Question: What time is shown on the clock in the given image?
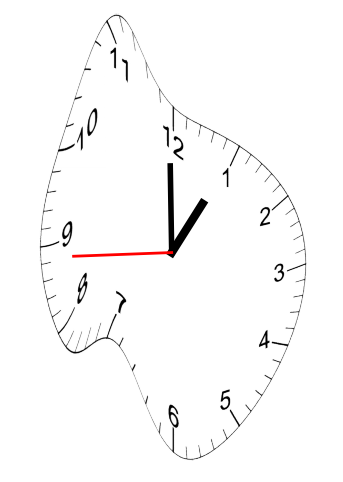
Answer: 12:59:44